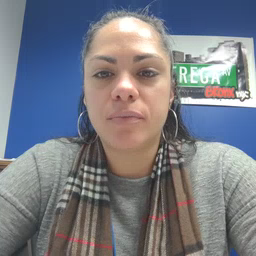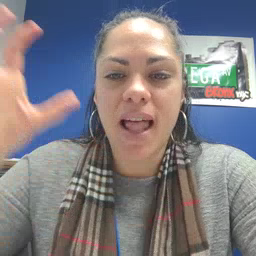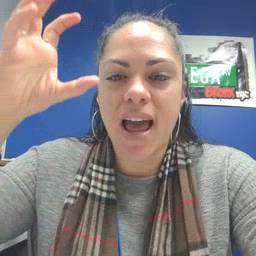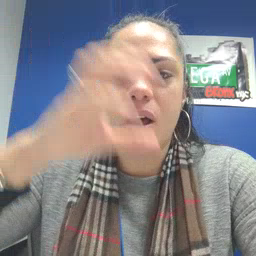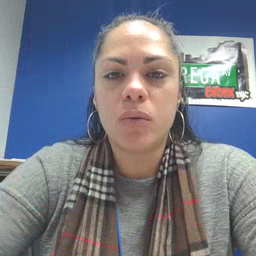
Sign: cloud